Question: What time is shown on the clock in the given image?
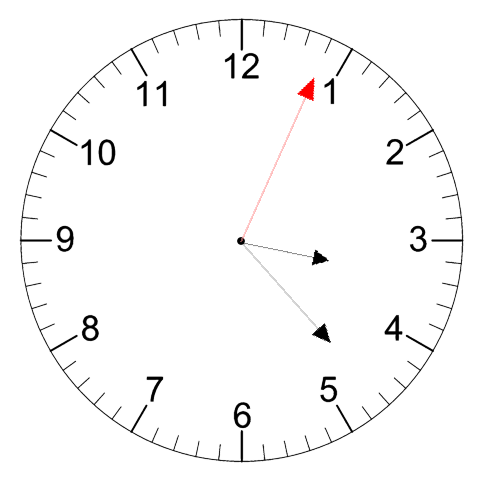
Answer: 03:23:04